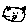
Label: cat